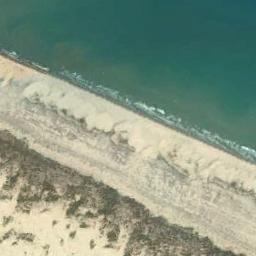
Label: beach